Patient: sex F, age 58
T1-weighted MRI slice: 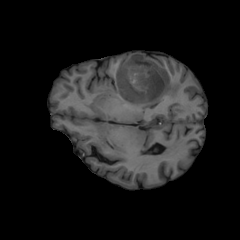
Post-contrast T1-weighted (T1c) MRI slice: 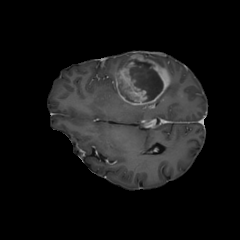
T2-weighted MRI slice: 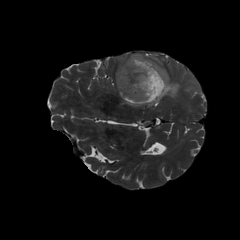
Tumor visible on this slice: yes
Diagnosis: Glioblastoma, IDH-wildtype
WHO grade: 4